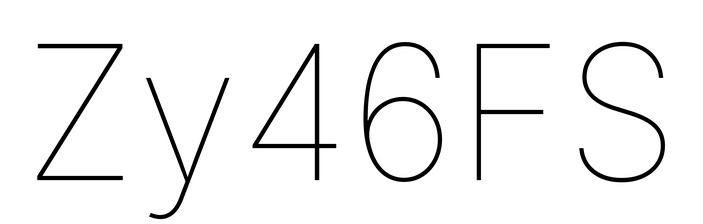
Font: Inter_Thin